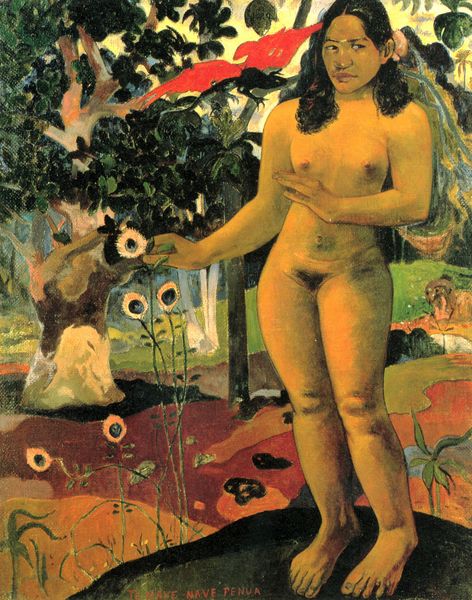
Titel: Herrliches Land (Te nave nave fenua)
Künstler: Paul Gauguin
Standort: Kurashiki
Institution: Ohara Museum of Art
Schlagwörter: akt, baum, blätter, hand, haut, nackt, schatten, vogel, wasser, gelb, grün, landschaft, mädchen, see, teich, blume, blumen, brust, bunt, frau, licht, mund, nase, ohr, schwarz, blick, blüte, rot, expressionismus, malerei, jung, augen, gesicht, stehen, stein, bildnis, hände, feld, natur, schilf, vögel, land, haare, lange haare, pflanze, pflanzen, wald, wasserfall, garten, beine, pflücken, brüste, füße, moderne, abstrakt, farben, steif, draussen, scham, exotisch, gauguin, nacktheit, paradies, südsee, schild, außen, paul, plastisch, asien, ganzfigur, expressionismis, gaugin, echse, salamander, eden, frei, bewaldet, eidechse, dunkelhaarig, deformiert, thaiti, paul gauguin, indianer, tahiti, fülle, exotismus, maya, langhaarig, eingeborene, indianerin, native, dunkle haut, offene haare, tahitit, nave, nave penua, penua, sonneblumen, schamhaaar, guguin